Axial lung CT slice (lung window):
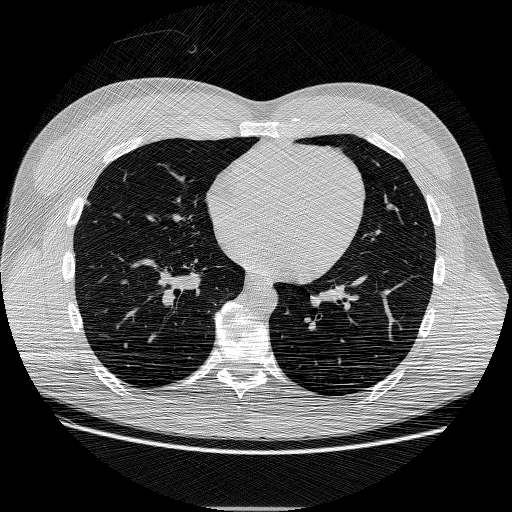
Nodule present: no